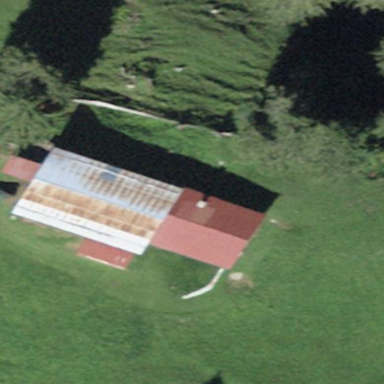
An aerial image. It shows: Simple house.